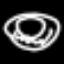
Label: donut